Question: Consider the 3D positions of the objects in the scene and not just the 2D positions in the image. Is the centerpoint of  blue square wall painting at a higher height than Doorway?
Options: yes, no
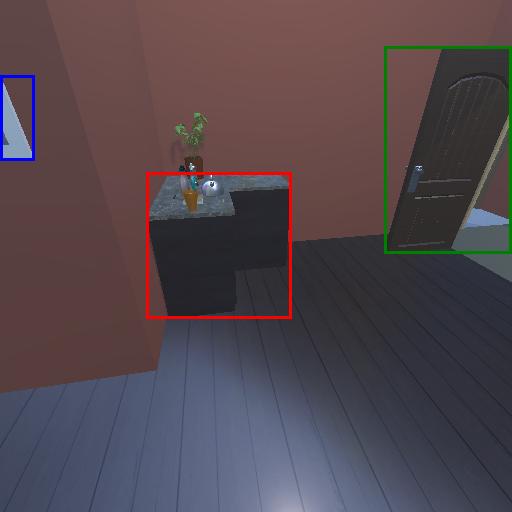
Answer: yes